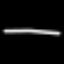
Label: line